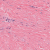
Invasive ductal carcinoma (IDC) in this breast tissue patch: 0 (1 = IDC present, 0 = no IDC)